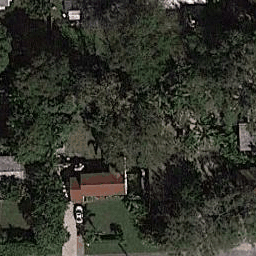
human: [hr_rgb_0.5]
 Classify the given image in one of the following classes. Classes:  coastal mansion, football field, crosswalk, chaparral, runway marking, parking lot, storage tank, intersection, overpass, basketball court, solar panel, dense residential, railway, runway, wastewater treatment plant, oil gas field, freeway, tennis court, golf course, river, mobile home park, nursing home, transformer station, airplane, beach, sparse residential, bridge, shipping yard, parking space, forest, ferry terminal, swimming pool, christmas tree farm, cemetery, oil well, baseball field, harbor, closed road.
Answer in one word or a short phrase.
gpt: sparse residential